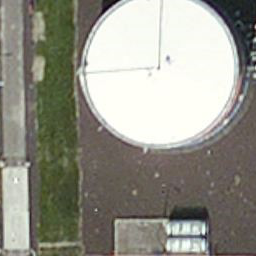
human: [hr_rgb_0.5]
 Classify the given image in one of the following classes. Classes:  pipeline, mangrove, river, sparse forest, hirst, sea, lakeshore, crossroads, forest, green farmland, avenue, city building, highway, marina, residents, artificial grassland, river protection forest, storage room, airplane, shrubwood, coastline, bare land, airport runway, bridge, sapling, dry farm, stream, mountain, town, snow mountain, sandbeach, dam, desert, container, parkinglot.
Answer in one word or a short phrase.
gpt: storage room